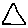
Label: triangle